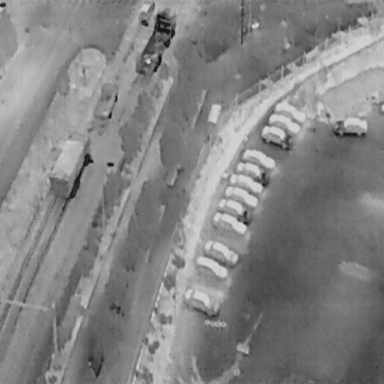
There are three OtherVehicles in the infrared image.